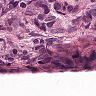
Metastatic tissue present: yes